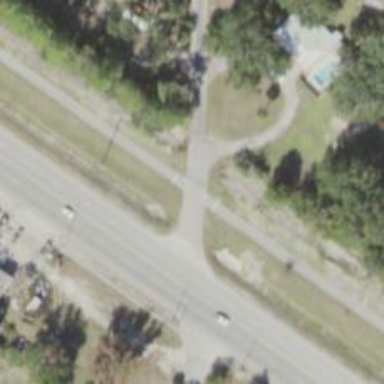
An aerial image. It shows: Crossing on the road.